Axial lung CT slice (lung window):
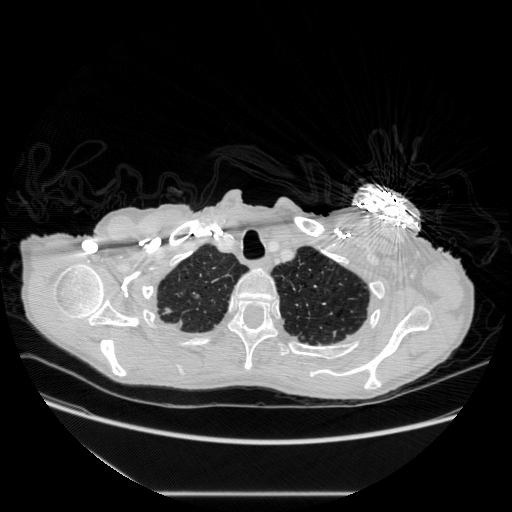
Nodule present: no